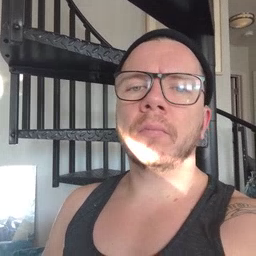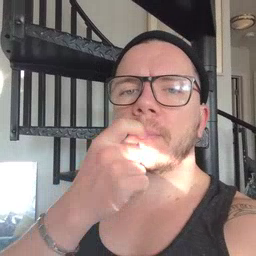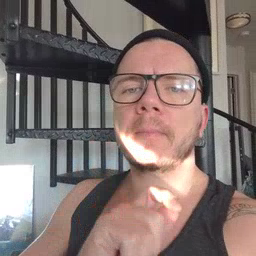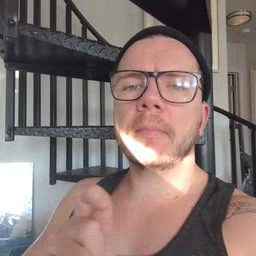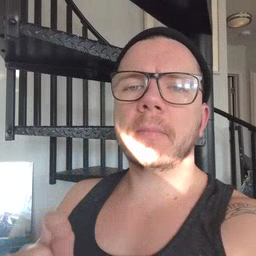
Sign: pencil